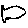
Label: fish